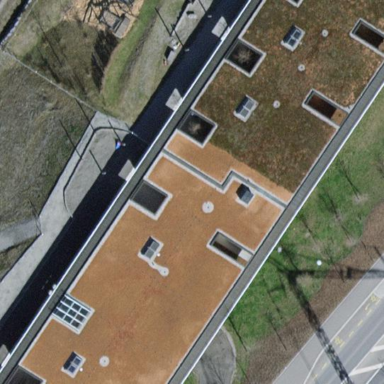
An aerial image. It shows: Building.